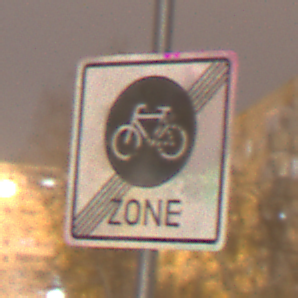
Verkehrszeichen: EndeFahrradzone
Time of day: Night
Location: Outdoor (Urban)
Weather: Overcast
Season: Winter
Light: Artificial